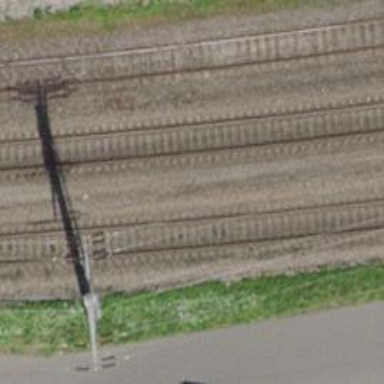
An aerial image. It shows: Single railway track with electrification through contact line.